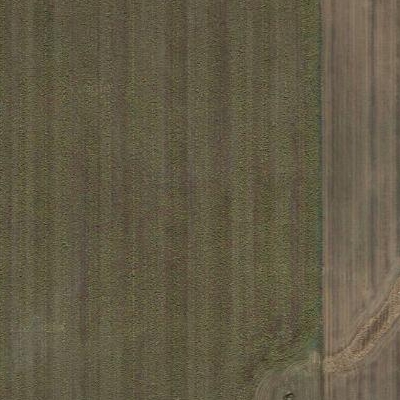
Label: bField